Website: walmart
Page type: cart
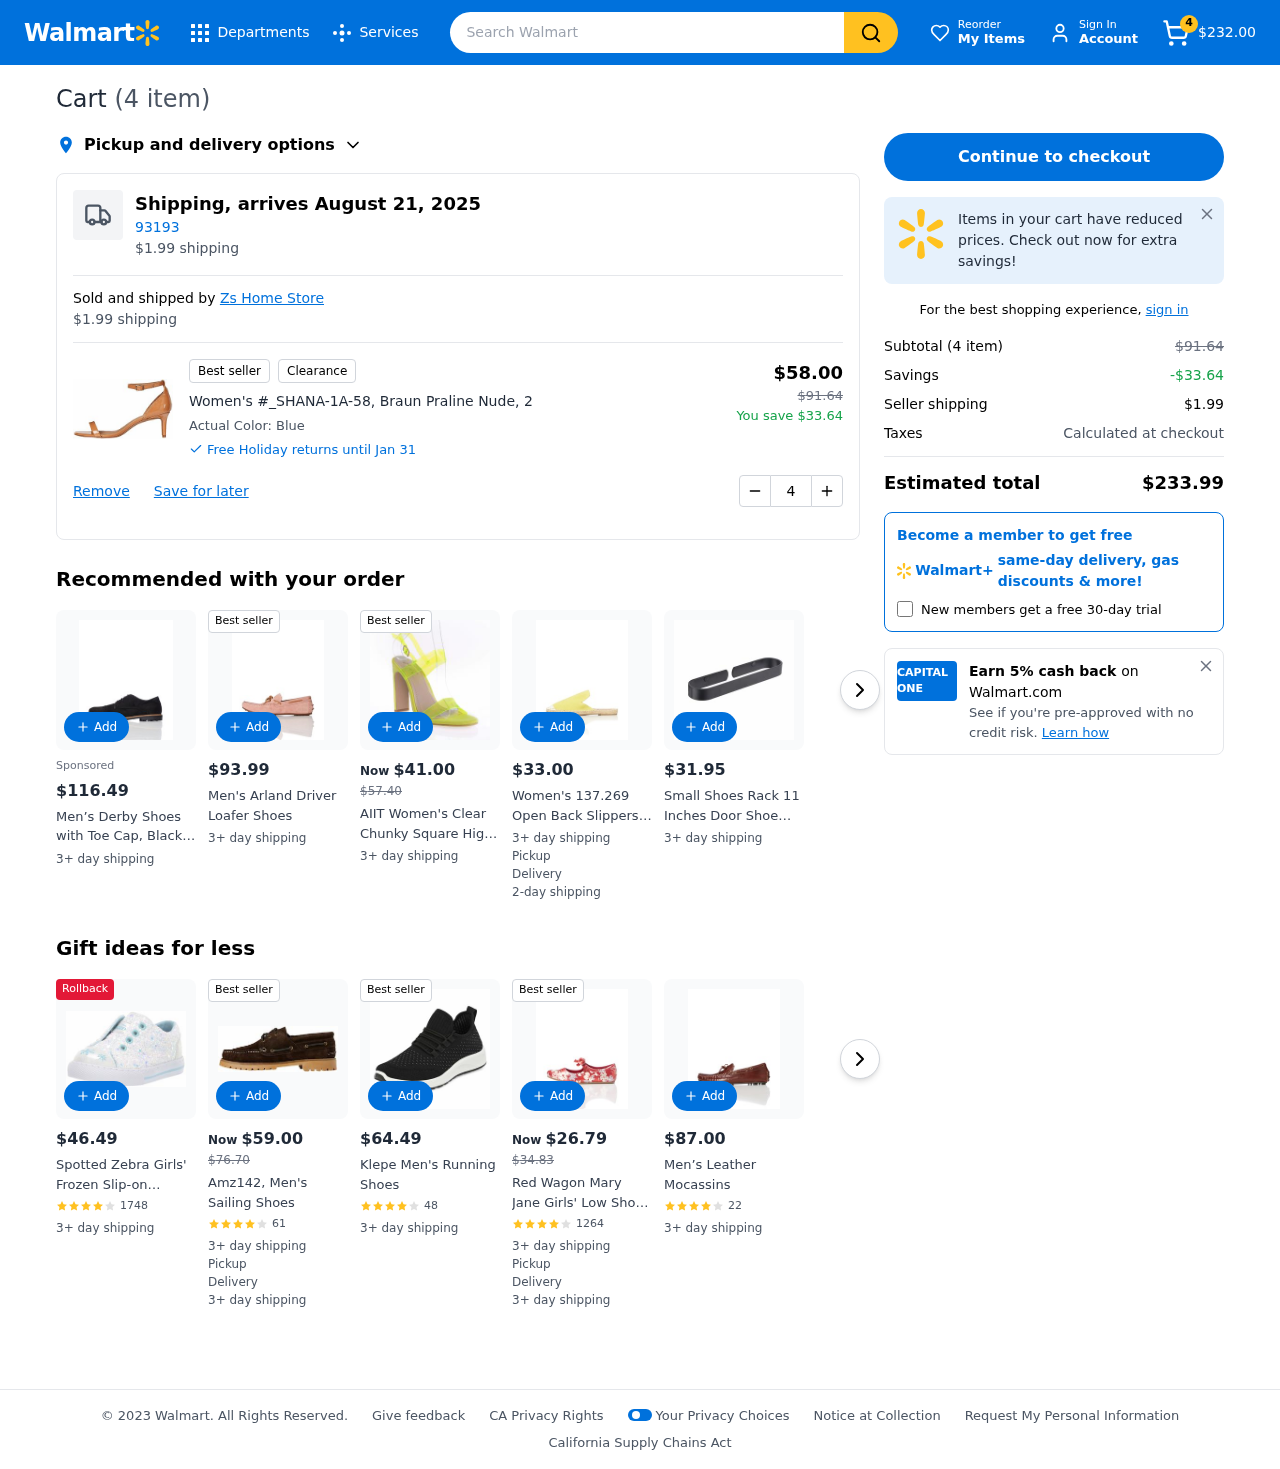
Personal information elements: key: PII_POSTCODE
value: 93193
Product elements: key: PRODUCT1_NAME
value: Women's #_SHANA-1A-58, Braun Praline Nude, 2
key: PRODUCT1_PRICE
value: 58
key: PRODUCT1_QUANTITY
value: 4
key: PRODUCT1_ORIGINAL_PRICE
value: $91.64
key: PRODUCT1_SAVINGS
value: $33.64
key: PRODUCT1_SAVINGS
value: -$33.64
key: PRODUCT2_PRICE
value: $116.49
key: PRODUCT2_NAME
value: Men’s Derby Shoes with Toe Cap, Black, 8 UK
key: PRODUCT3_PRICE
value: $93.99
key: PRODUCT3_NAME
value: Men's Arland Driver Loafer Shoes
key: PRODUCT4_PRICE
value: $41.00
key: PRODUCT4_ORIGINAL_PRICE
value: $57.40
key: PRODUCT4_NAME
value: AIIT Women's Clear Chunky Square High Heel Sandals Green PVC Ankle Strap Open Toe Pumps with Buckle
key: PRODUCT5_PRICE
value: $33.00
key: PRODUCT5_NAME
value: Women's 137.269 Open Back Slippers, Yellow, 8 us
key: PRODUCT6_PRICE
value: $31.95
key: PRODUCT6_NAME
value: Small Shoes Rack 11 Inches Door Shoe Organizer Hanging Shoe Shelves Aluminum RUSTPROOF Wall Mount No
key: PRODUCT7_PRICE
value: $46.49
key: PRODUCT7_NAME
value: Spotted Zebra Girls' Frozen Slip-on Sneaker
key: PRODUCT7_NUM_RATINGS
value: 1748
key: PRODUCT8_PRICE
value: $59.00
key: PRODUCT8_ORIGINAL_PRICE
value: $76.70
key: PRODUCT8_NAME
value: Amz142, Men's Sailing Shoes
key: PRODUCT8_NUM_RATINGS
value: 61
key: PRODUCT9_PRICE
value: $64.49
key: PRODUCT9_NAME
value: Klepe Men's Running Shoes
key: PRODUCT9_NUM_RATINGS
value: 48
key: PRODUCT10_PRICE
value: $26.79
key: PRODUCT10_ORIGINAL_PRICE
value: $34.83
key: PRODUCT10_NAME
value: Red Wagon Mary Jane Girls' Low Shoes with Floral Print
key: PRODUCT10_NUM_RATINGS
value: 1264
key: PRODUCT11_PRICE
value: $87.00
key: PRODUCT11_NAME
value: Men’s Leather Mocassins
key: PRODUCT11_NUM_RATINGS
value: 22
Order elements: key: ORDER_NUM_ITEMS
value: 4
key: ORDER_NUM_ITEMS
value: (4 item)
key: ORDER_SUBTOTAL
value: $232.00
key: ORDER_DELIVERY_DATE
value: Shipping, arrives August 21, 2025
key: ORDER_SHIPPING_COST
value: $1.99
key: ORDER_TOTAL
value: $233.99
Search elements: key: HEADER_SEARCH
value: Search Walmart